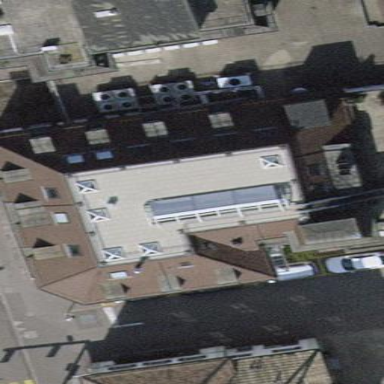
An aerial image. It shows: Building with hipped roof shape.